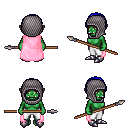
a pixel art fantasy rpg character, female body template, orc, green skin, pink cape, white pants, blue parted hairstyle, chain hood, metal boots, spear, four views (front, back, left, right), 2x2 character sprite sheet, small pixel art, hard edges, no anti-aliasing